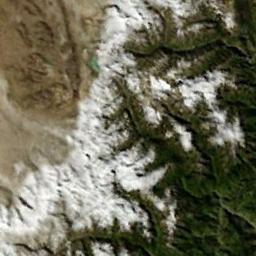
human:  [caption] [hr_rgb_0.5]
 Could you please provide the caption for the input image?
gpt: The snowberg is covered with glaciers and vegetation and the snowberg also is partly exposed .

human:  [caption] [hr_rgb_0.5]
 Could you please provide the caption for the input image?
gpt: The snowberg is covered with snow .

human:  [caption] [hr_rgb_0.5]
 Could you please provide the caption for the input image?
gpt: The snow on the snowy mountains is distributed at the junction of brown and green mountains .

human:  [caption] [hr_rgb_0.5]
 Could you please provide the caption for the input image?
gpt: The snow berg is consist of green plants,Bare land and white snow .

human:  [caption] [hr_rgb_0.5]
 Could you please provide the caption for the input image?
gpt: There are some snow on the snowberg .